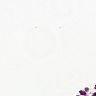
Metastatic tissue present: no